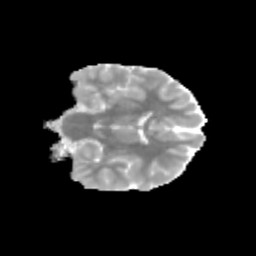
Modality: MD
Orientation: coronal
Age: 12
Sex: male
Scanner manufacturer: siemens
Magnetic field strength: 3 T
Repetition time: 3.8 s
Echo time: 0.07 s